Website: macys
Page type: delivery-shipping
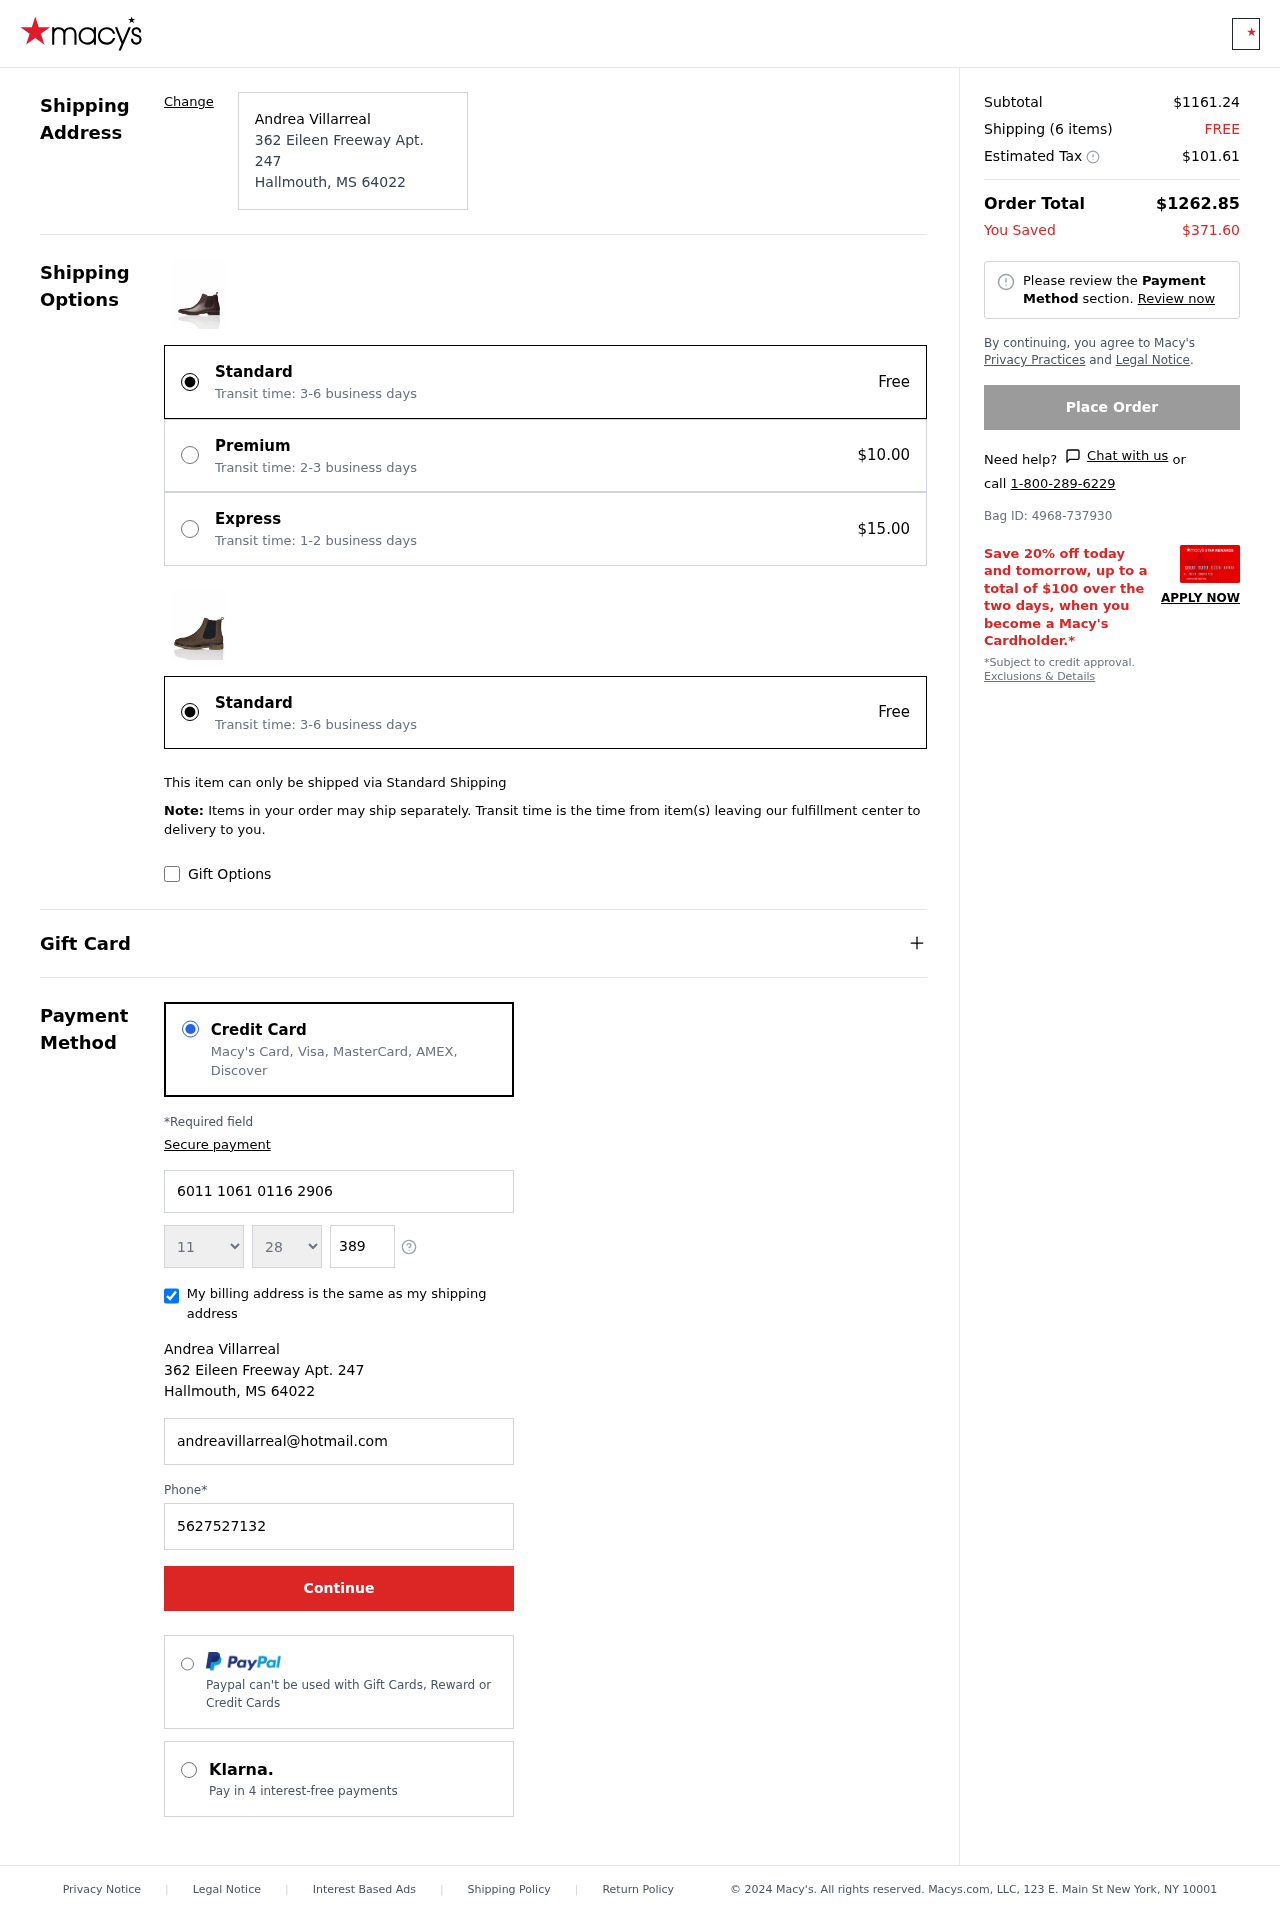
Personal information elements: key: PII_CARD_EXPIRY_MONTH
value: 11
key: PII_CARD_EXPIRY_YEAR
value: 28
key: PII_CITY
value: Hallmouth
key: PII_CITY_STATE_ZIP
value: Hallmouth, MS 64022
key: PII_FULLNAME
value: Andrea Villarreal
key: PII_POSTCODE
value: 64022
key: PII_STATE_ABBR
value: MS
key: PII_STREET
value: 362 Eileen Freeway Apt. 247
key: PII_CARD_NUMBER
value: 6011 1061 0116 2906
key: PII_CARD_CVV
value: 389
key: PII_EMAIL
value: andreavillarreal@hotmail.com
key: PII_PHONE
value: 5627527132
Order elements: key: ORDER_SUBTOTAL
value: $1161.24
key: ORDER_NUM_ITEMS
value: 6
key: ORDER_SHIPPING_COST
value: FREE
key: ORDER_TAX
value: $101.61
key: ORDER_TOTAL
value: $1262.85
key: ORDER_SAVINGS
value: $371.60
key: ORDER_BAG_ID
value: Bag ID: 4968-737930